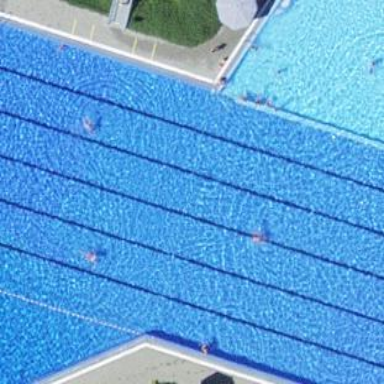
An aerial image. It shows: Outdoor swimming pool for leisure and sport activities.